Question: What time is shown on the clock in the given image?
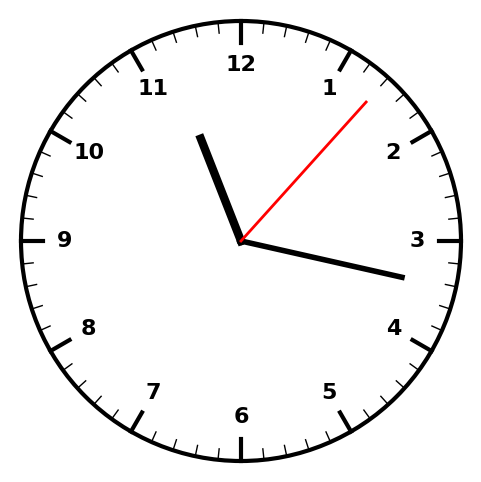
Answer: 11:17:07